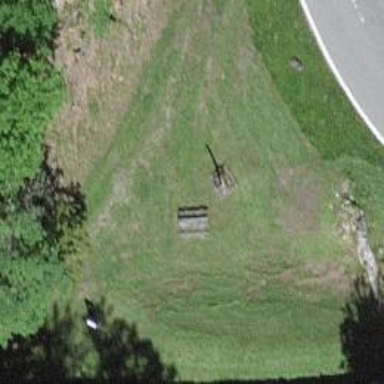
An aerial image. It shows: Picnic table located in leisure land area.